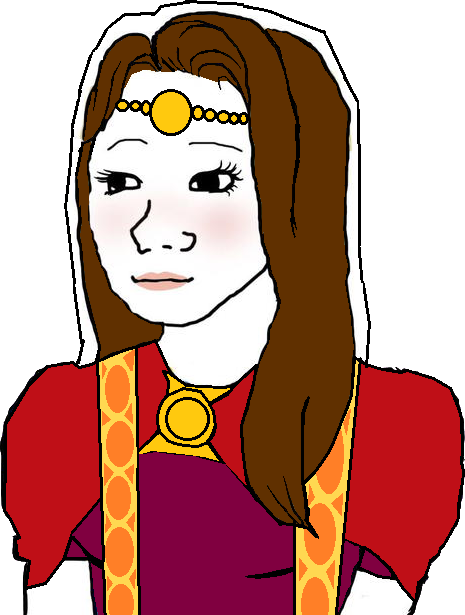
Label: 5_Trad_Wife